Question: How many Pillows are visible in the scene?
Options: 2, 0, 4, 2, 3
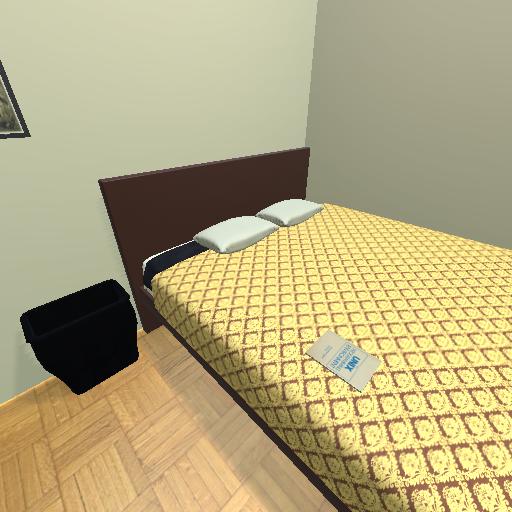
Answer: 2